Aerial crown-view tile of a tropical tree (Barro Colorado Island, Panama), acquired 20241112:
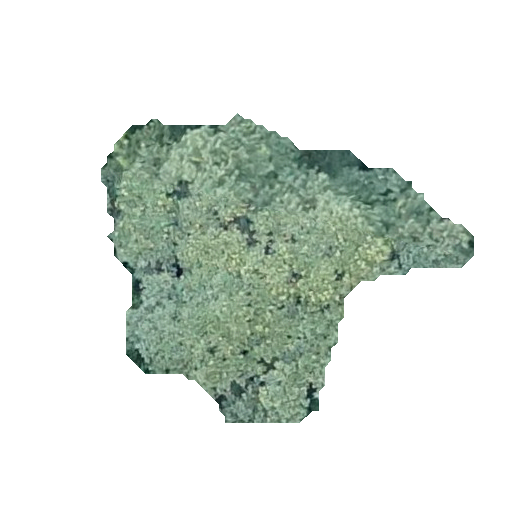
Species: Luehea seemannii
GBIF accepted scientific name: Luehea seemannii
Crown area: 107.454 m²